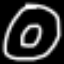
Label: donut